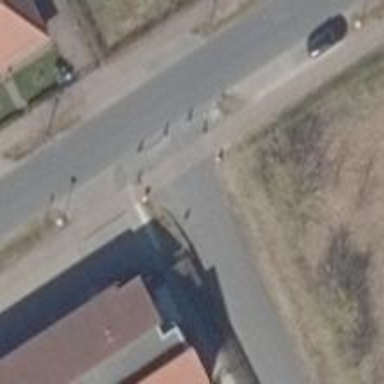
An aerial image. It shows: Sidewalk.